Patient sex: F
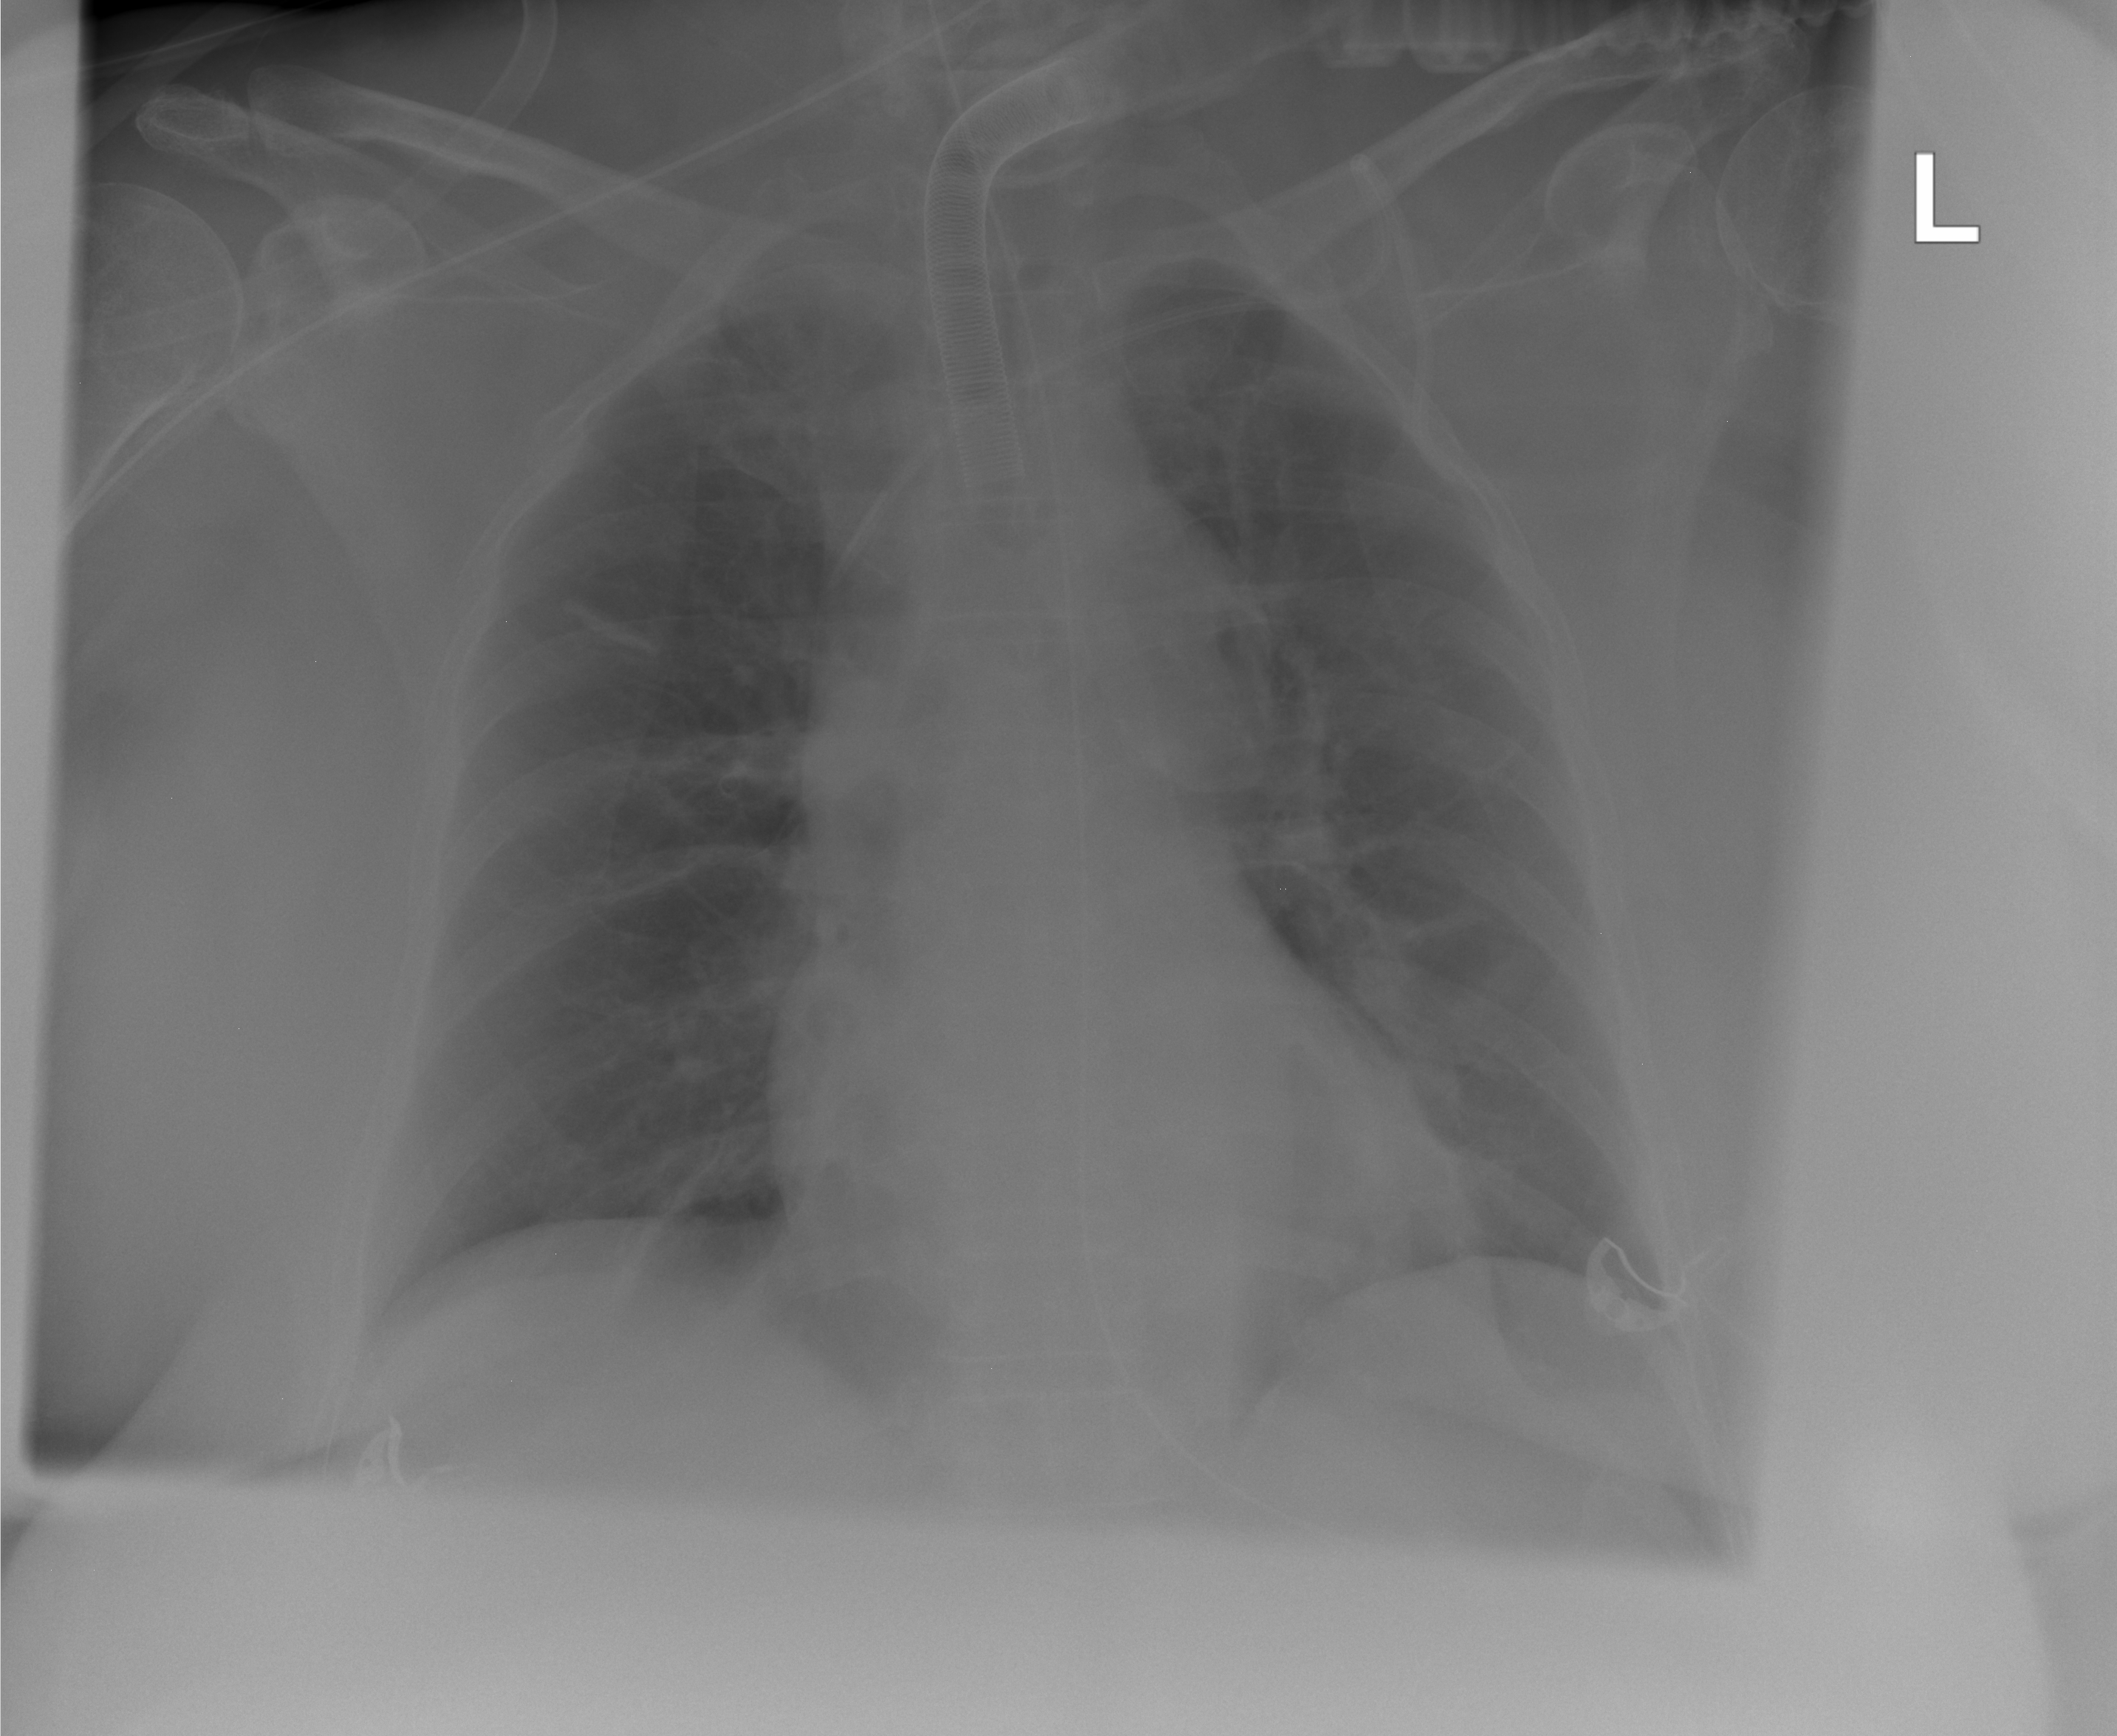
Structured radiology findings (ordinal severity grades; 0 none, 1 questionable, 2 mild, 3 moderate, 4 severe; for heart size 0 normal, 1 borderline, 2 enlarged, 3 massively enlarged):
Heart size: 0
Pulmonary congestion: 0
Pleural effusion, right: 0
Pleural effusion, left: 0
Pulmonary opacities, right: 0
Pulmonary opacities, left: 0
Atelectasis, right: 2
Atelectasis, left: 0